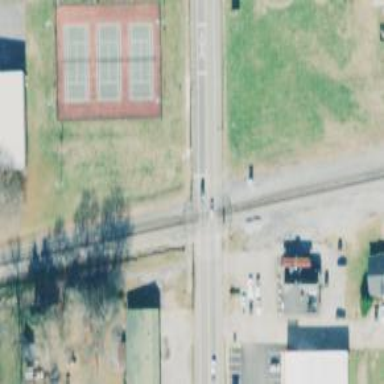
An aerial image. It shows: Level crossing with lights at the railway.